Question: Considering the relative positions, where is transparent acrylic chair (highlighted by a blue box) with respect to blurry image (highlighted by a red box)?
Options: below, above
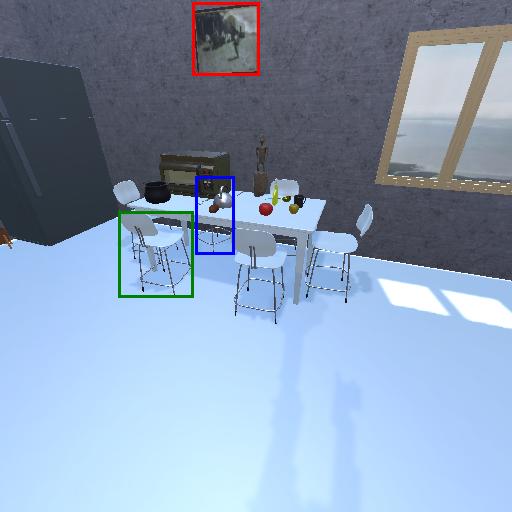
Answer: below